Interaction volume radius: 10 \u00c5
Interaction volume height: 15 \u00c5
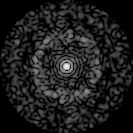
Disorder parameter: 0.8229